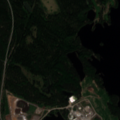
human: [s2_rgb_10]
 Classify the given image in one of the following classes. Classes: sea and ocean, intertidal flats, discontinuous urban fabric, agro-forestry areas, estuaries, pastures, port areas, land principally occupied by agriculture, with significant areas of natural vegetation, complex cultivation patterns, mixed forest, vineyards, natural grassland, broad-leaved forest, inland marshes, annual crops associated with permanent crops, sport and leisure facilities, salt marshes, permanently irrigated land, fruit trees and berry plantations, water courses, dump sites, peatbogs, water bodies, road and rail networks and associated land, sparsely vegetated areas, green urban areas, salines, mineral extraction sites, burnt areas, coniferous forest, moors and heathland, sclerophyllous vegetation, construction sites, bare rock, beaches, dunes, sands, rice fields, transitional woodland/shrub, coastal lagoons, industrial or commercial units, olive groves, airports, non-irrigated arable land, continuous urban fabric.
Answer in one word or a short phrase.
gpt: dump sites, sport and leisure facilities, coniferous forest, mixed forest, water bodies